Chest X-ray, PA view. Patient: 50 years old, sex F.
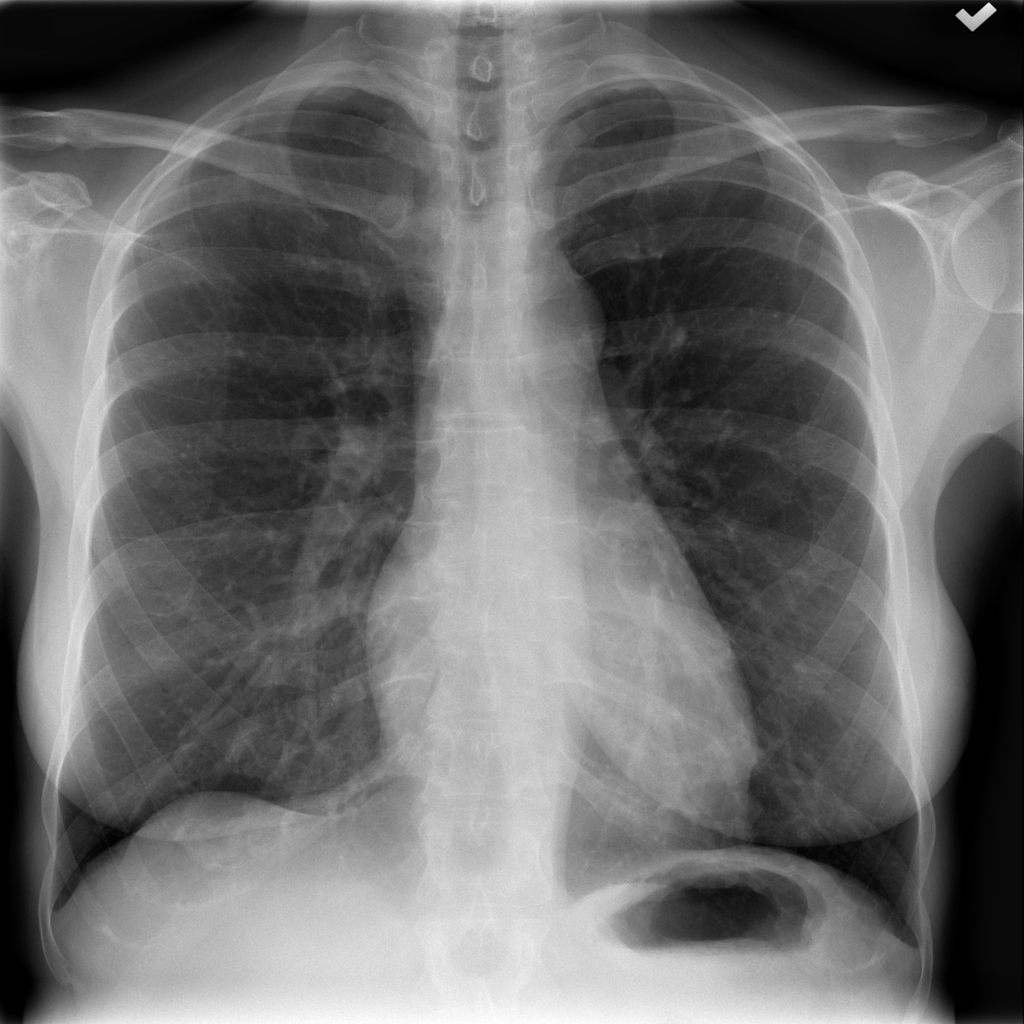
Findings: No Finding